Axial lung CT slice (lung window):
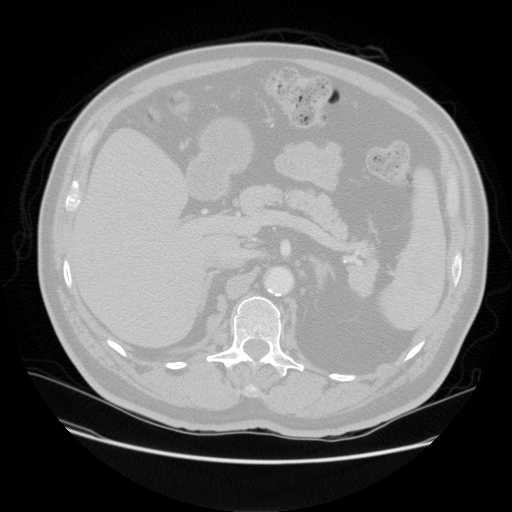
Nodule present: no